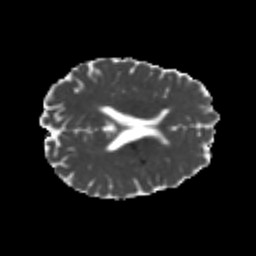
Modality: MD
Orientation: axial
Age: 22
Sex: male
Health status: healthy
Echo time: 0.074 s